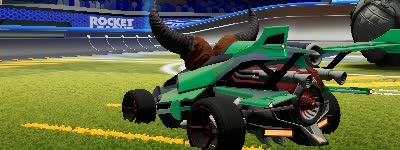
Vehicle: aftershock